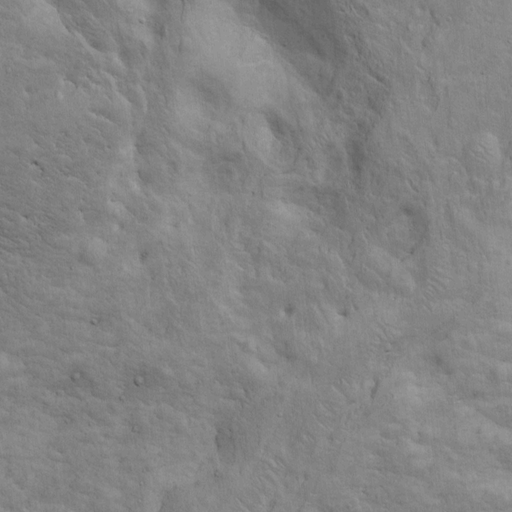
Classes present: Background, Cone